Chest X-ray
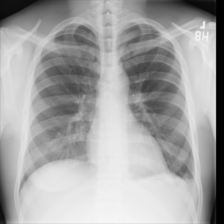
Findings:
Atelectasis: negative
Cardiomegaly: negative
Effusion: positive
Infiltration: negative
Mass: negative
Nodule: negative
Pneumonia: negative
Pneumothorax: negative
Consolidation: negative
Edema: negative
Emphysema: negative
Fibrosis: negative
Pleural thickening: negative
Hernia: negative